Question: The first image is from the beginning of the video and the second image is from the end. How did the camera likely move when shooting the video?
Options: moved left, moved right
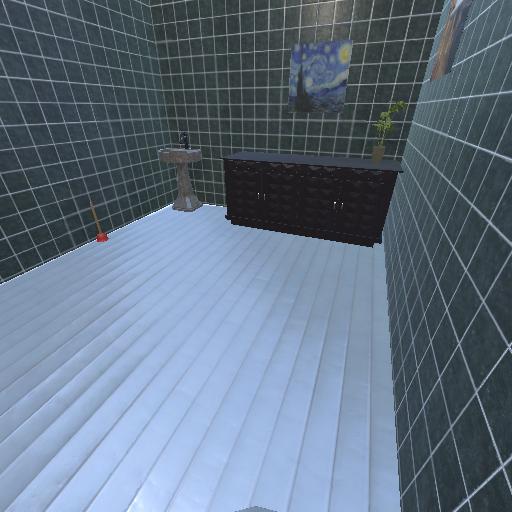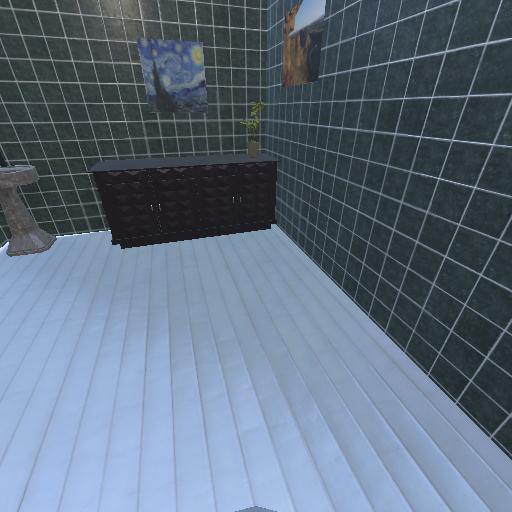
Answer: moved left